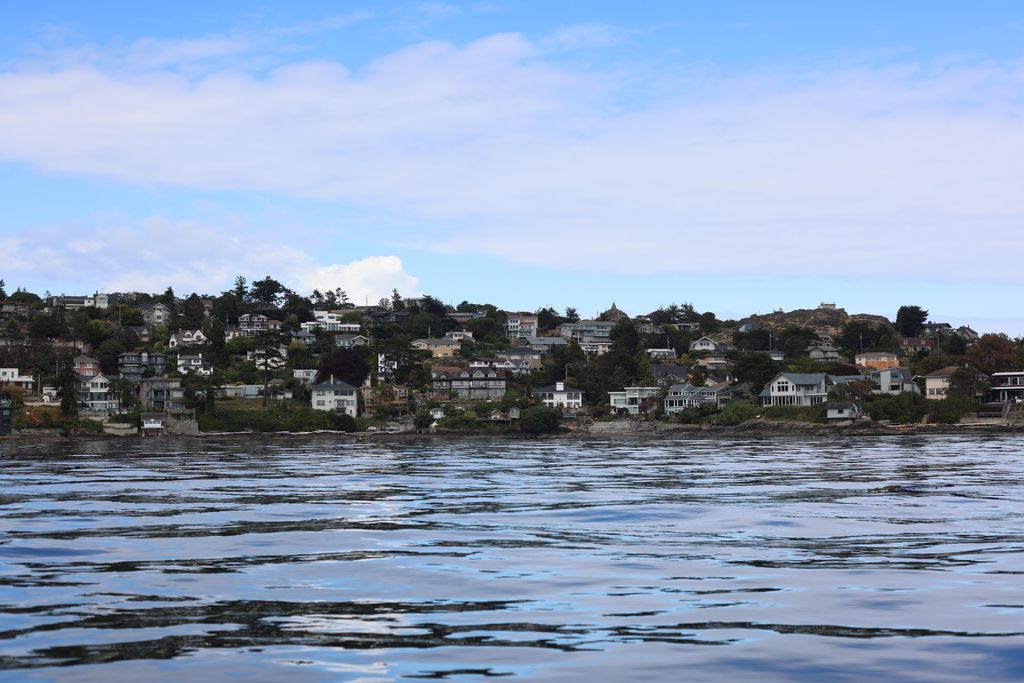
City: victoria